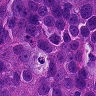
Metastatic tissue present: yes